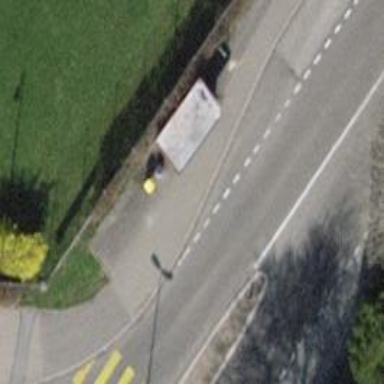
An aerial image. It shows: Post box is visible.